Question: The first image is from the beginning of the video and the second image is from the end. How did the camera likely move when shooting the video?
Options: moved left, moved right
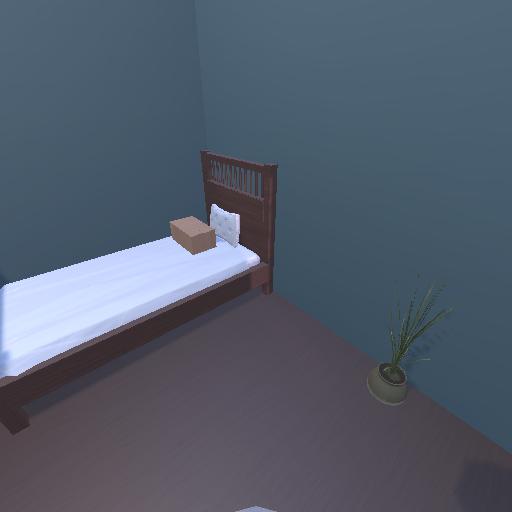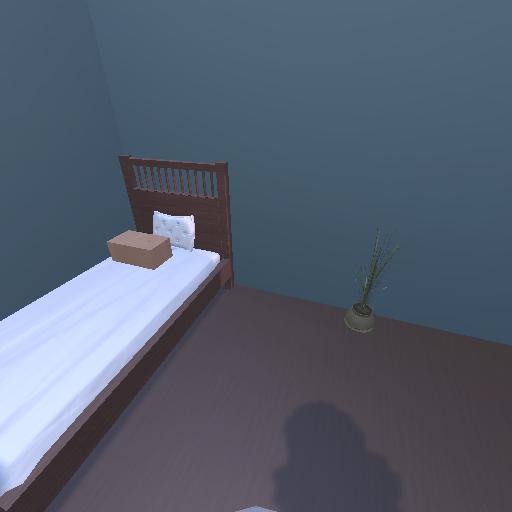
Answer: moved left